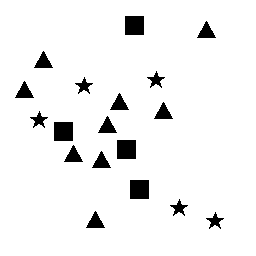
Squares: 4
Triangles: 9
Stars: 5
Total shapes: 18